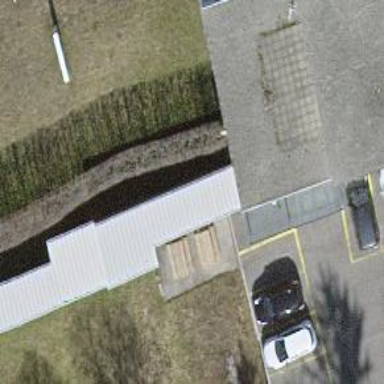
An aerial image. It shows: Part of building is shown in the image.